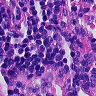
Metastatic tissue present: no